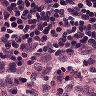
Metastatic tissue present: no